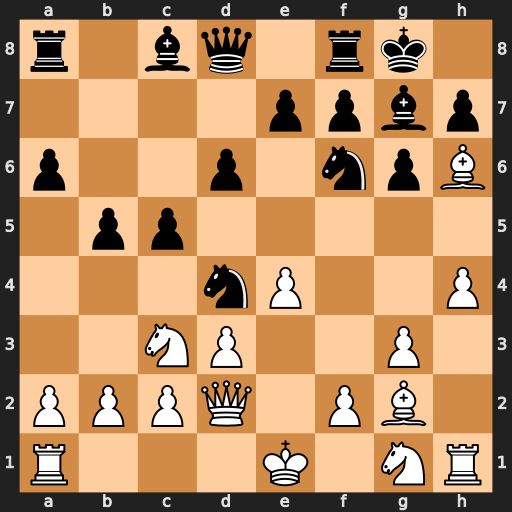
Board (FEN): r1bq1rk1/4ppbp/p2p1npB/1pp5/3nP2P/2NP2P1/PPPQ1PB1/R3K1NR
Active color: w
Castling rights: KQ
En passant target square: -
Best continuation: Bxg7 Kxg7 e5 dxe5 Bxa8